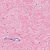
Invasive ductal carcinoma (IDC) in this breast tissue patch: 0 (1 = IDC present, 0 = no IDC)